Question: So I switched from Win to Ubuntu 11.10 for my Android development. In the same way as ADB drivers for Win7 was a problem, something weird is happening in Ubuntu as well. I try to run a (runnable) application, but my connected Desire S is somehow not recognized. See the what happens here:

I have tried doing <URL> but it doesn't help. Do I have to install something to make this work? Really annoying that this issue arises in Ubuntu as well, I thought it was not supposed to?
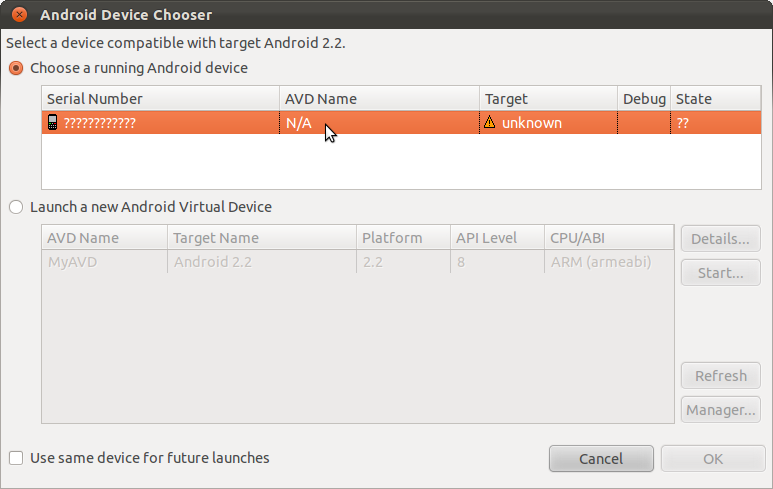
Answer: This is because you have not given permissions in Ubuntu to access the Phone
<URL>